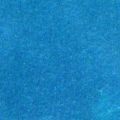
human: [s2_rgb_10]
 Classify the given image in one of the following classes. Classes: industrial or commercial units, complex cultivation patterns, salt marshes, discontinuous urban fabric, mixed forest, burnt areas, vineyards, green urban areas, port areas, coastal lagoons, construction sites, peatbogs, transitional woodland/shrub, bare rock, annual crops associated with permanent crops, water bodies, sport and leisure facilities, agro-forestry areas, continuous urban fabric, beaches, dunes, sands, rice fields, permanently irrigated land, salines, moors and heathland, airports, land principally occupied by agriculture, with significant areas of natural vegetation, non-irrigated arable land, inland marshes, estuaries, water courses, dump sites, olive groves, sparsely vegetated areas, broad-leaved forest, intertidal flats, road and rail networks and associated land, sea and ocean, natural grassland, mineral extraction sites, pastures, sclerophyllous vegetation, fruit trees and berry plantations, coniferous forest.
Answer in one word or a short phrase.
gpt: sea and ocean